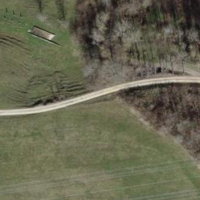
EUNIS habitat code: 41
Species observed at this site:
Gomphocerippus rufus